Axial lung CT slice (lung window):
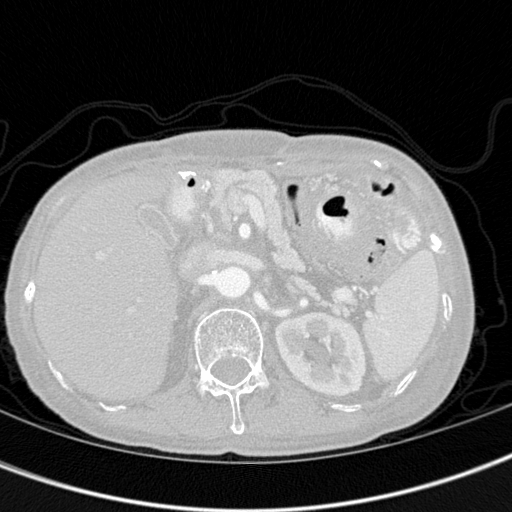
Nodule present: no